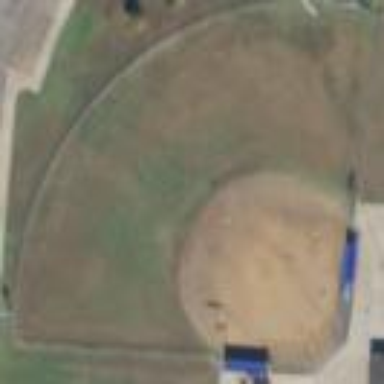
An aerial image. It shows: Baseball pitch for leisure land activities.